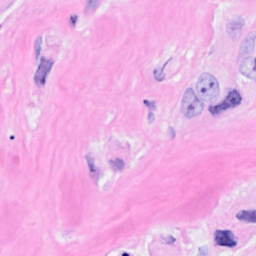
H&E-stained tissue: Breast